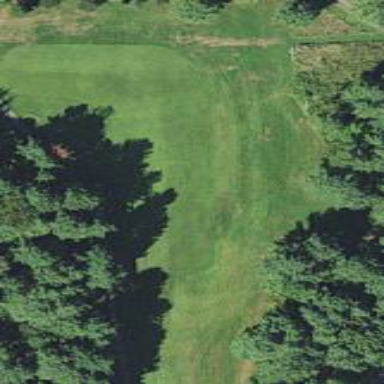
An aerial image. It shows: Scenic golf fairway.